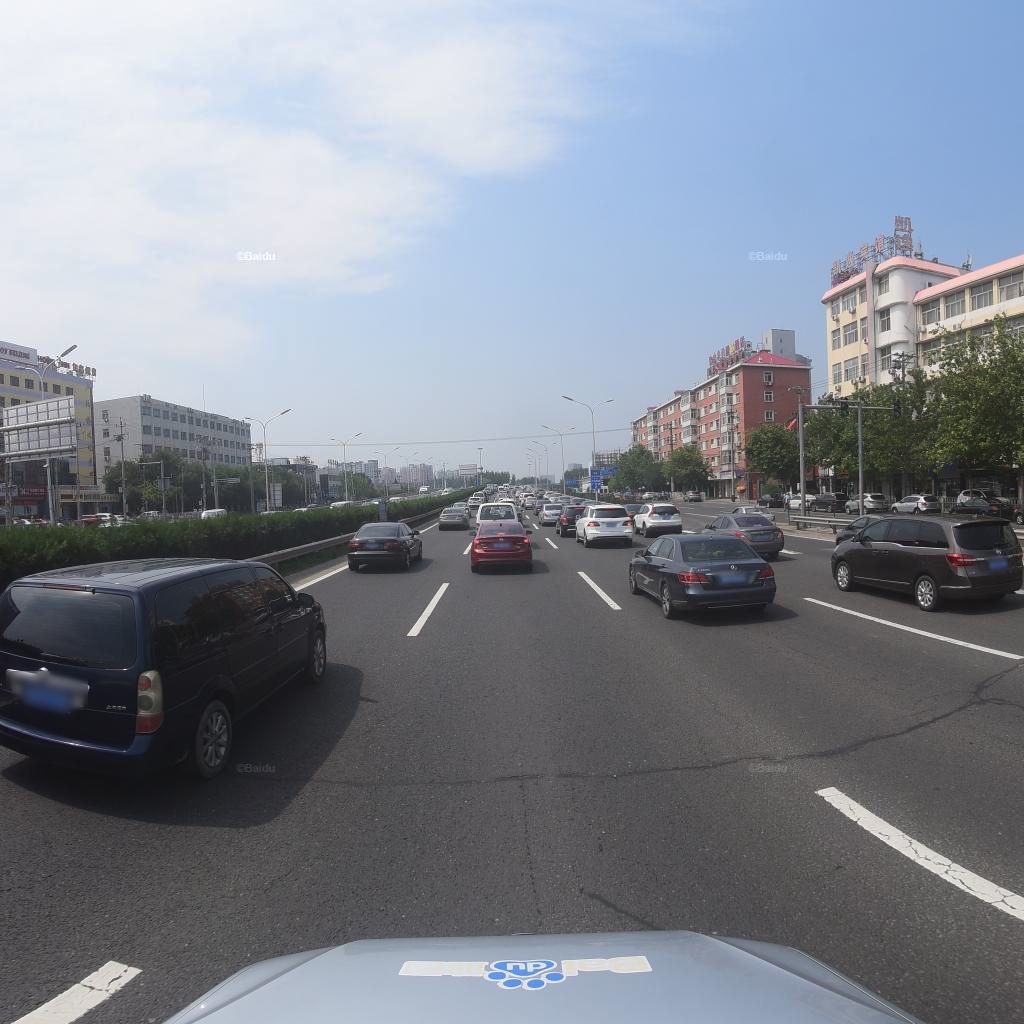
Region: Fengtai
Road damage annotations: longitudinal patch, transverse patch